Question: Is it possible to update partial data (primary key + just one or more columns) in a matching target row while leaving others intact in target as shown below or do I have to do a lookup and port all the columns?

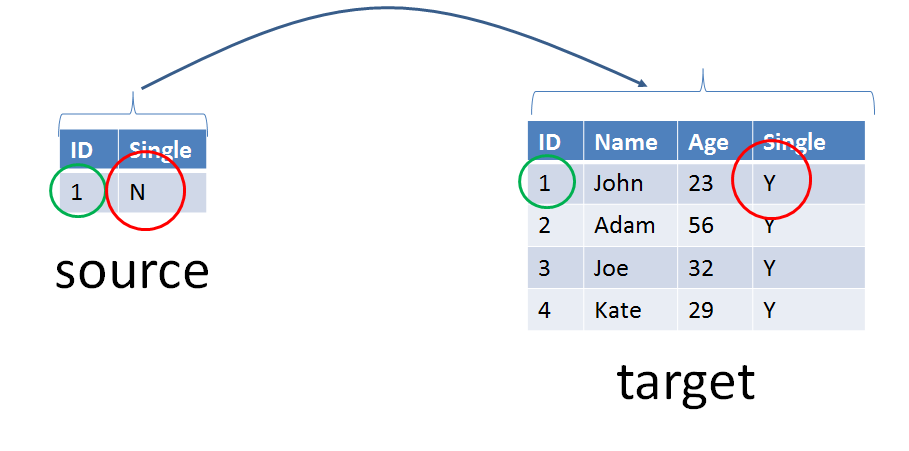
Answer: Yes, simply only connect the required ports. Note, that you need to define in your target the ID column as primary key.